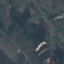
Land use / land cover: HerbaceousVegetation